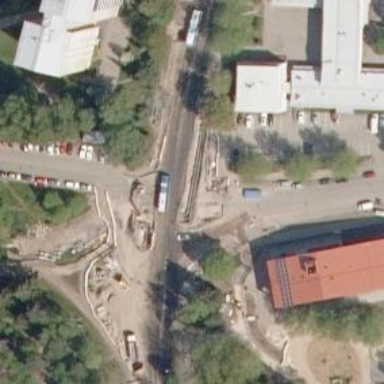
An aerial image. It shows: Secondary road made of asphalt leading to roundabout.